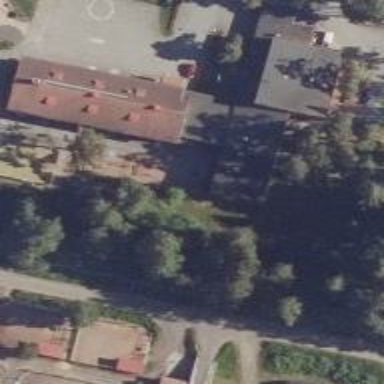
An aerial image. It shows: School.